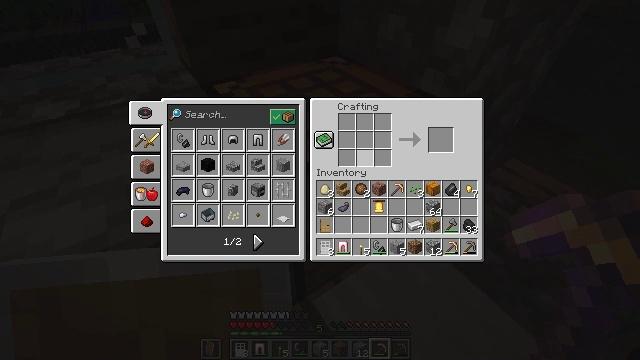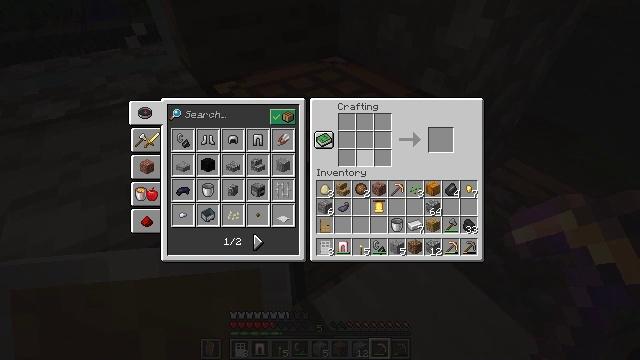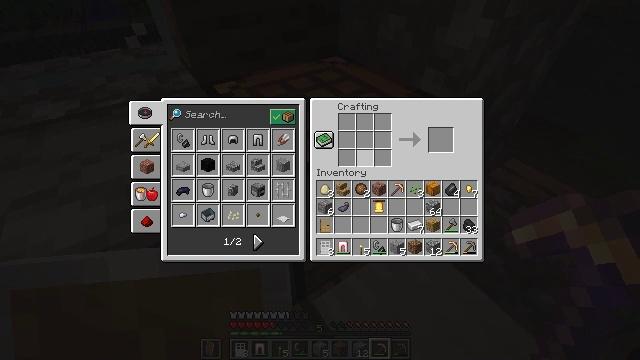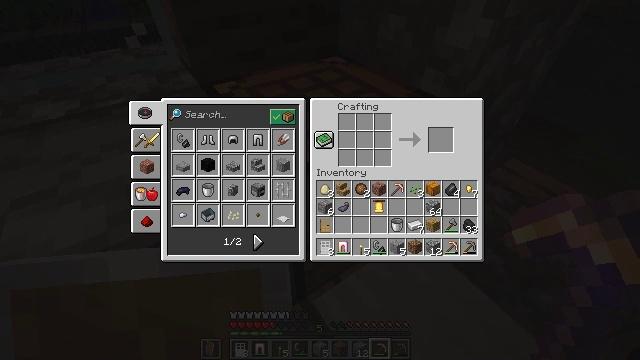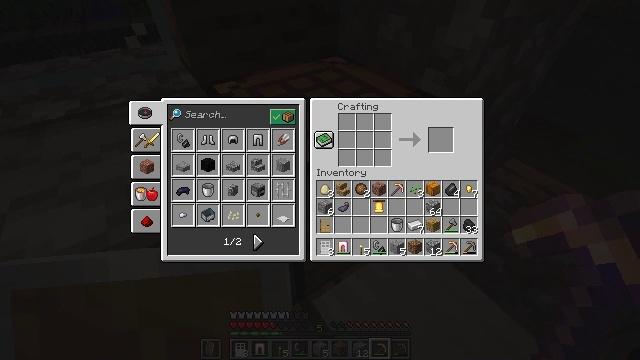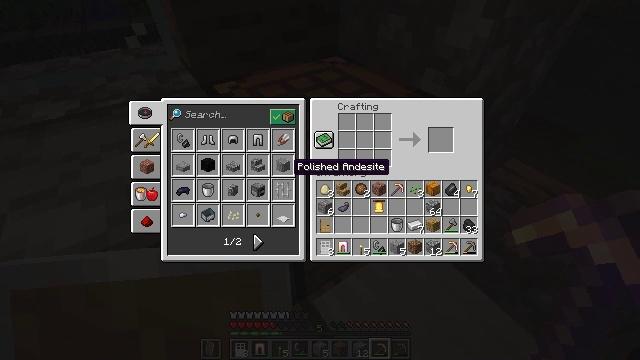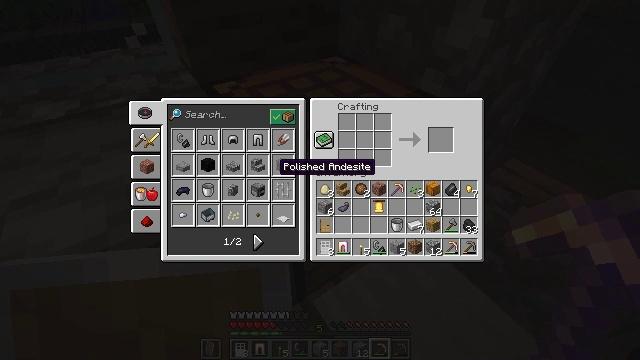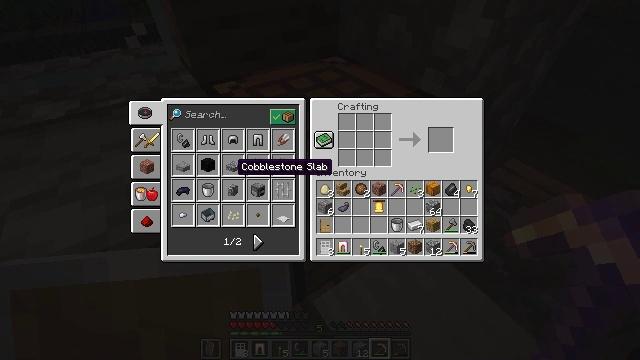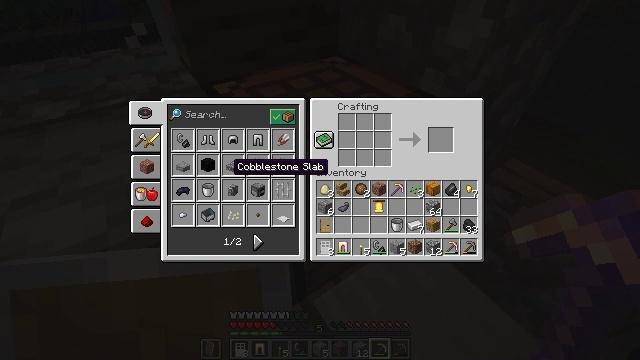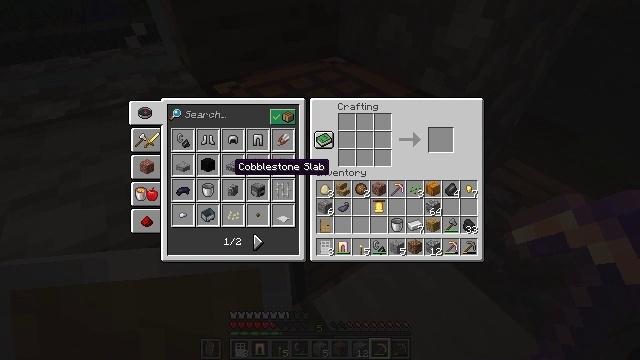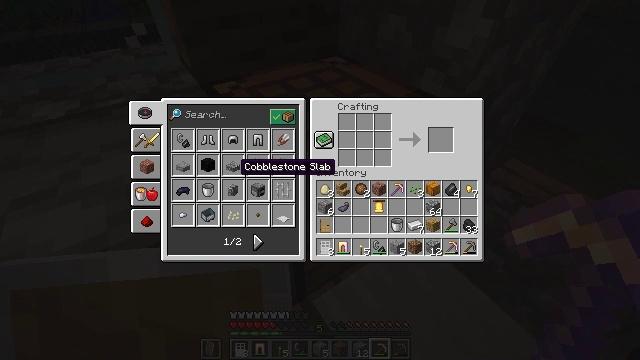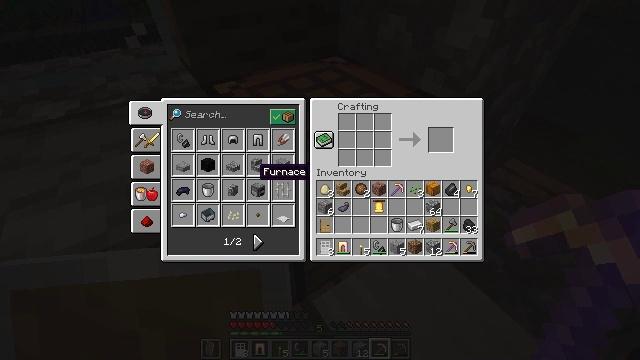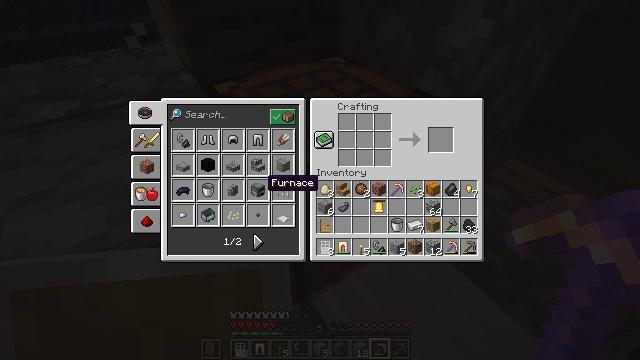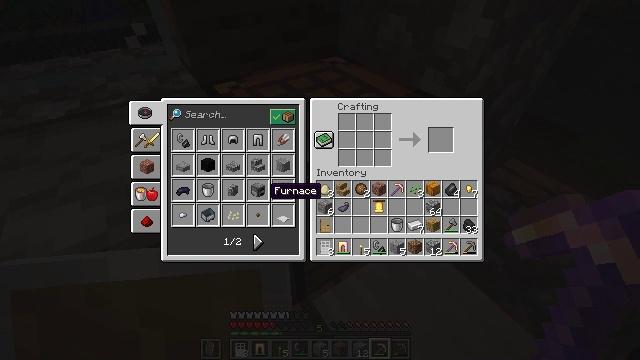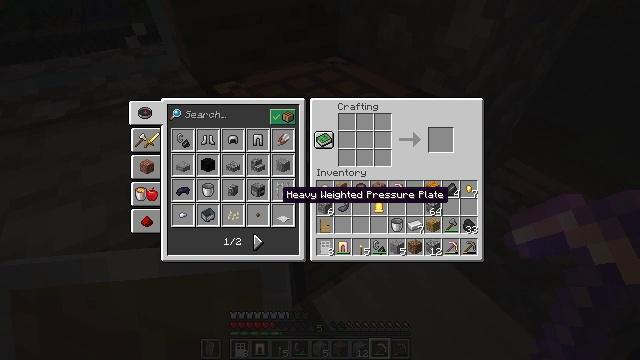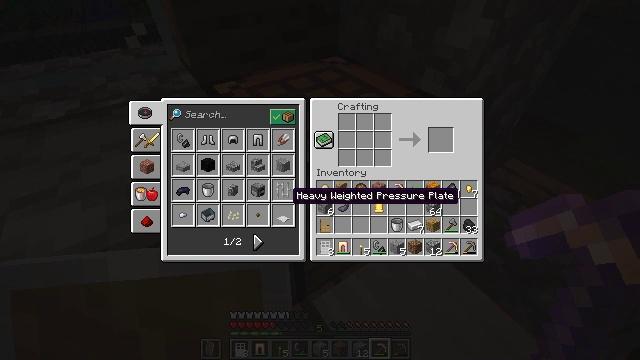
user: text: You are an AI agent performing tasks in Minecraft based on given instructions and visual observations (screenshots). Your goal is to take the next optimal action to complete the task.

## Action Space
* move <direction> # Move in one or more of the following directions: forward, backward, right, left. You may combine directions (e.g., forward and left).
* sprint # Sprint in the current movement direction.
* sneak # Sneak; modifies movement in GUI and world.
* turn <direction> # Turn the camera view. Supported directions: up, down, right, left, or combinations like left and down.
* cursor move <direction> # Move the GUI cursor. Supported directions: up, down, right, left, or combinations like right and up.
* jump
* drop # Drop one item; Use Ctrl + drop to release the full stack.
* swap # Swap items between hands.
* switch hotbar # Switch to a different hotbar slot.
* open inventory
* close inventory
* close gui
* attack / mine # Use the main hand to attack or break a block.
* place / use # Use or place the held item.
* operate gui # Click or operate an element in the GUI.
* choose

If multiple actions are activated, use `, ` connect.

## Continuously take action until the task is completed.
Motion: motion action
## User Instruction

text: Utilize the crafting table to craft a heavy weighted pressure plate.
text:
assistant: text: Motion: no_op
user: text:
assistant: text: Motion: turn left
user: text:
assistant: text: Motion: turn left and down
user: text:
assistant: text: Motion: turn left
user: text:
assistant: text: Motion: turn left
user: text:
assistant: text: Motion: turn left
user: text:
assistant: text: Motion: turn left
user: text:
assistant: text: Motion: no_op
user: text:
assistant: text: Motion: no_op
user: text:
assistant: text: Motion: no_op
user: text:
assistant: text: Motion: turn right
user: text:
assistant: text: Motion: turn right and down
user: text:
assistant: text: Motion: turn down
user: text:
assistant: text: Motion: turn right
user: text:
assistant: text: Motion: turn right
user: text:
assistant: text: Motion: no_op
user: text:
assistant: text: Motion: no_op
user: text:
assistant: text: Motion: turn left and up
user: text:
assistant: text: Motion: turn left and up
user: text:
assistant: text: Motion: turn left and up
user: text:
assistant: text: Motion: turn left
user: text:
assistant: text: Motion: no_op
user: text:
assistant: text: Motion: turn right and up
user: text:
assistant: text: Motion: turn right and up
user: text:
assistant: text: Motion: no_op
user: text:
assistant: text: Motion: no_op
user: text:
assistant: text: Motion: no_op
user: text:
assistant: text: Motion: turn down
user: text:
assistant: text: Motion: turn down
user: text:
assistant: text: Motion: no_op